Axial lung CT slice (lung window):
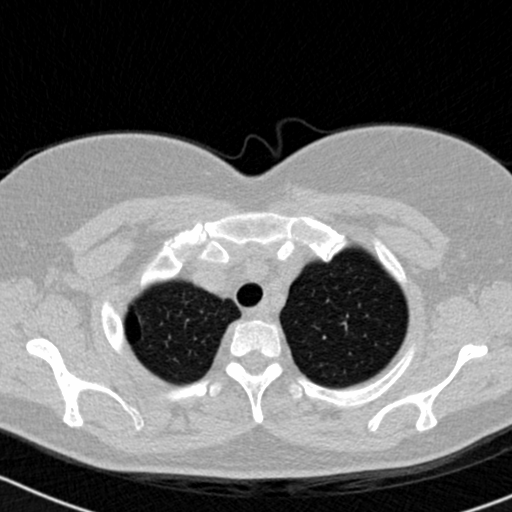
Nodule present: no